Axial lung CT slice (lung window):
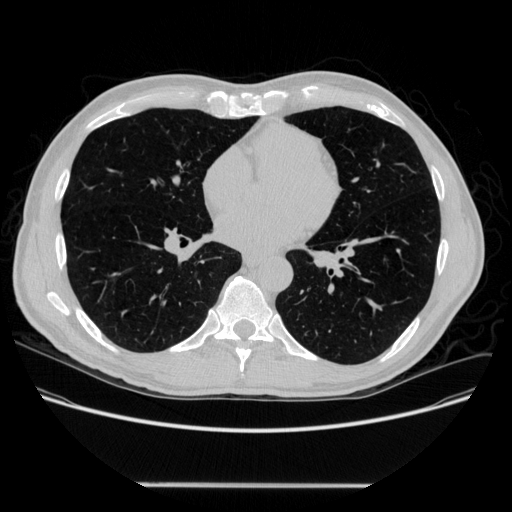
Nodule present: no